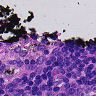
Metastatic tissue present: no